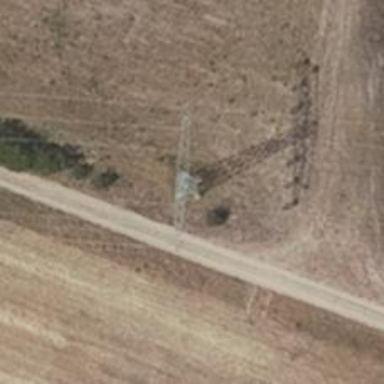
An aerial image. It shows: Power tower.